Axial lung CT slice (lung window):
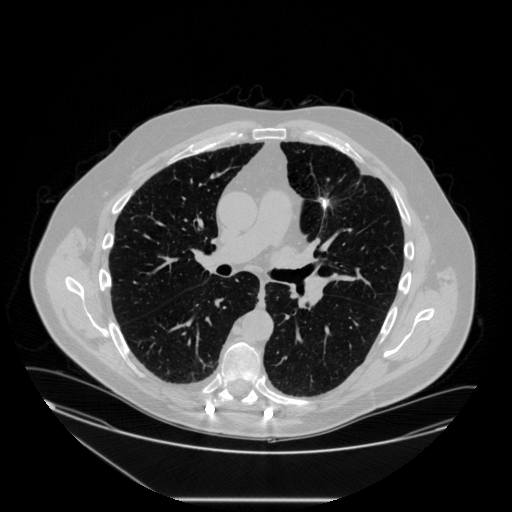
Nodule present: no